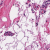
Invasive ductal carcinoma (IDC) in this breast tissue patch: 0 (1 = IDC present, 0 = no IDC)